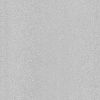
Atmospheric dust classification: dusty